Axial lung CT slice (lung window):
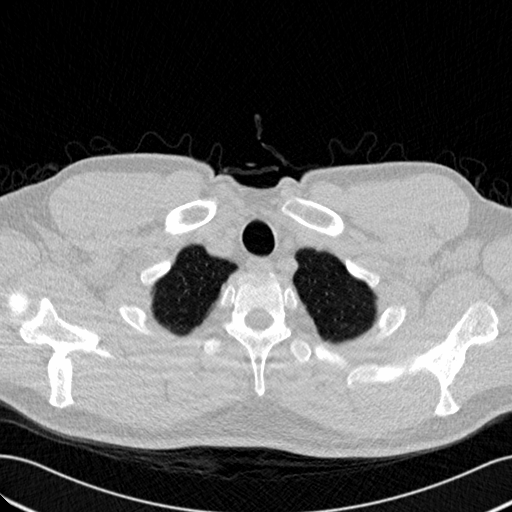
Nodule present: no